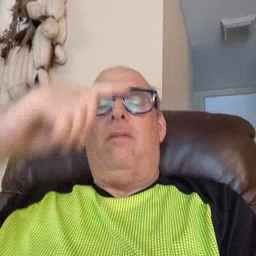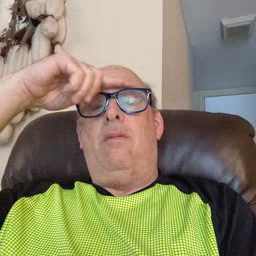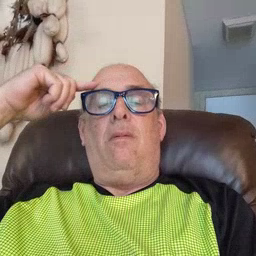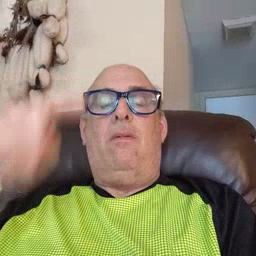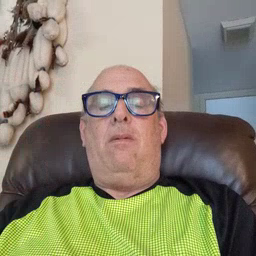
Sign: black